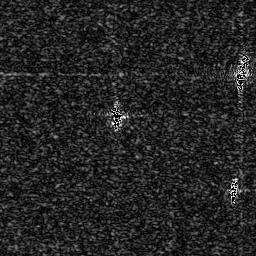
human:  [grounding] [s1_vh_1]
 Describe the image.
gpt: In the satellite image, there is  <ref>1 small ship </ref> <box>[[42, 39, 48, 50, 0]]</box> located at center,  <ref>1 medium ship </ref> <box>[[90, 20, 97, 33, 0]]</box> located at top right,  <ref>1 small ship </ref> <box>[[89, 68, 93, 78, 0]]</box> located at bottom right.